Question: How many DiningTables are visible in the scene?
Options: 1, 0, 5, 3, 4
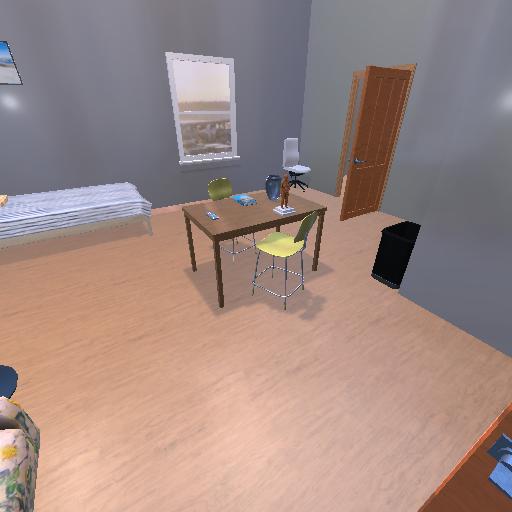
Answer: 1